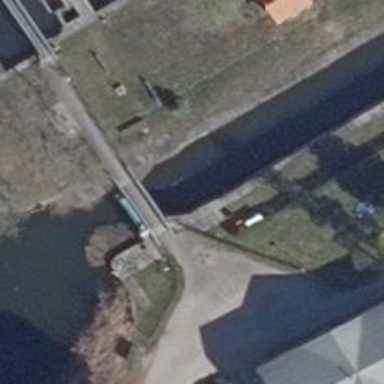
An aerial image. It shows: Canal.